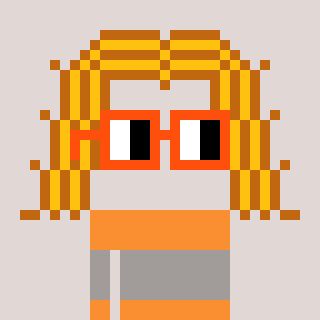
a pixel art character with square orange glasses, a hair-shaped head and a orange-colored body on a warm background